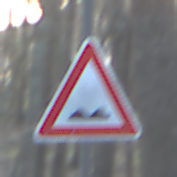
Verkehrszeichen: UnebeneFahrbahn
Umgebung: Outdoor, Nature
Tageszeit: SunriseSunset
Wetter: Clear
Licht: Natural
Jahreszeit: Winter
Kontrast: LowContrast